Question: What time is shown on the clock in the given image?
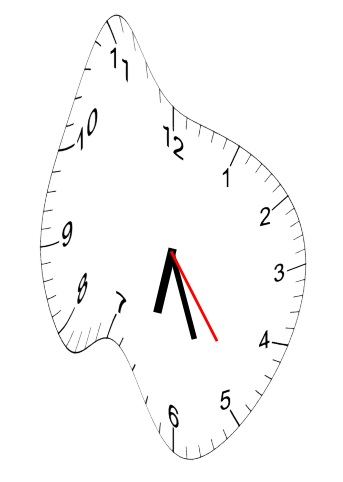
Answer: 06:26:24